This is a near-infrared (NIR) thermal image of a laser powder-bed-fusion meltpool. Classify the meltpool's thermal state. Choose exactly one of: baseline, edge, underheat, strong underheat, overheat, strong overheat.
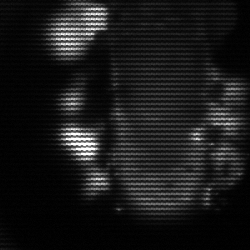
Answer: strong underheat